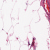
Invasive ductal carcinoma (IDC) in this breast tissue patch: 0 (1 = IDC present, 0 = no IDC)